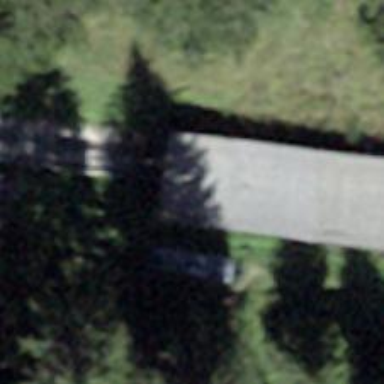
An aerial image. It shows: Tunnel with one track for funicular railway.